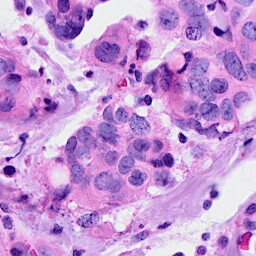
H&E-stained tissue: Breast